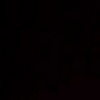
Label: space